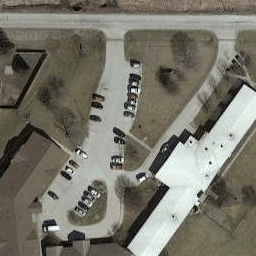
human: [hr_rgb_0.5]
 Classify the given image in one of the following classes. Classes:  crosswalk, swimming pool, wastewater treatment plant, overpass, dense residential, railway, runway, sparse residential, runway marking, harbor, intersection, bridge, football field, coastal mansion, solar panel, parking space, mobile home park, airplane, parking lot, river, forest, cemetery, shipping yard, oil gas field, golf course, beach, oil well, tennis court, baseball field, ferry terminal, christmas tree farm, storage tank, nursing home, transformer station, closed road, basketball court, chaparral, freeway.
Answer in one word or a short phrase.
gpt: nursing home